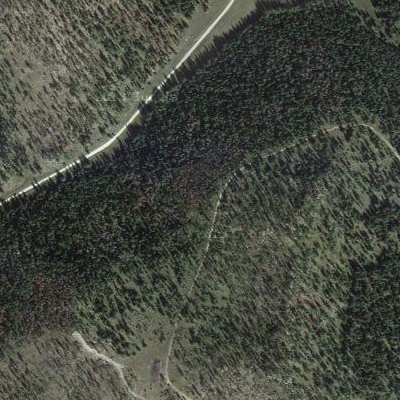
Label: Forest